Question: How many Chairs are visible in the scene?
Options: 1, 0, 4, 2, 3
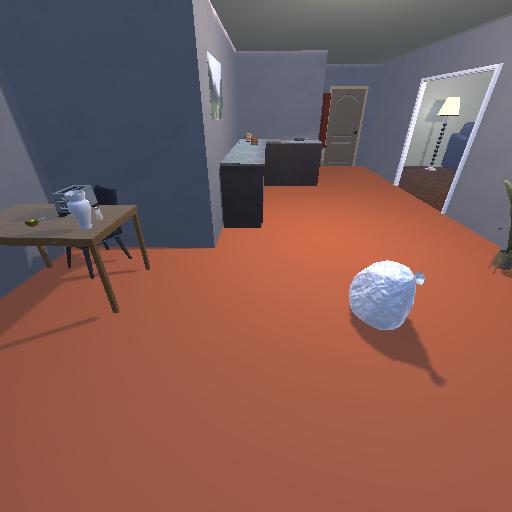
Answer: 1